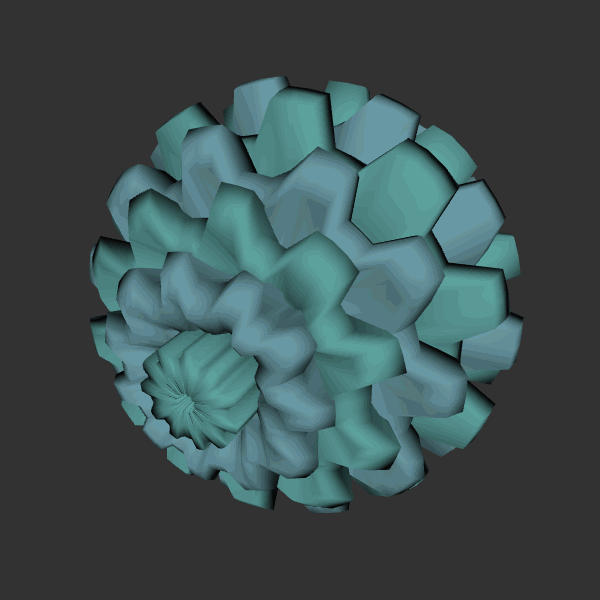
Background: dark